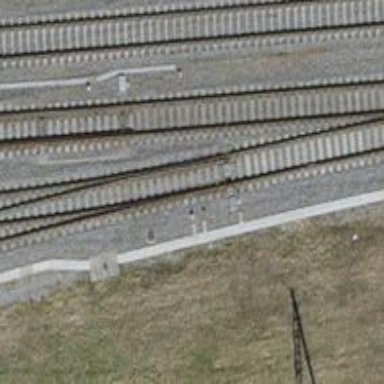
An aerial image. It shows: Railway switch.